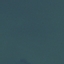
Land use / land cover: SeaLake